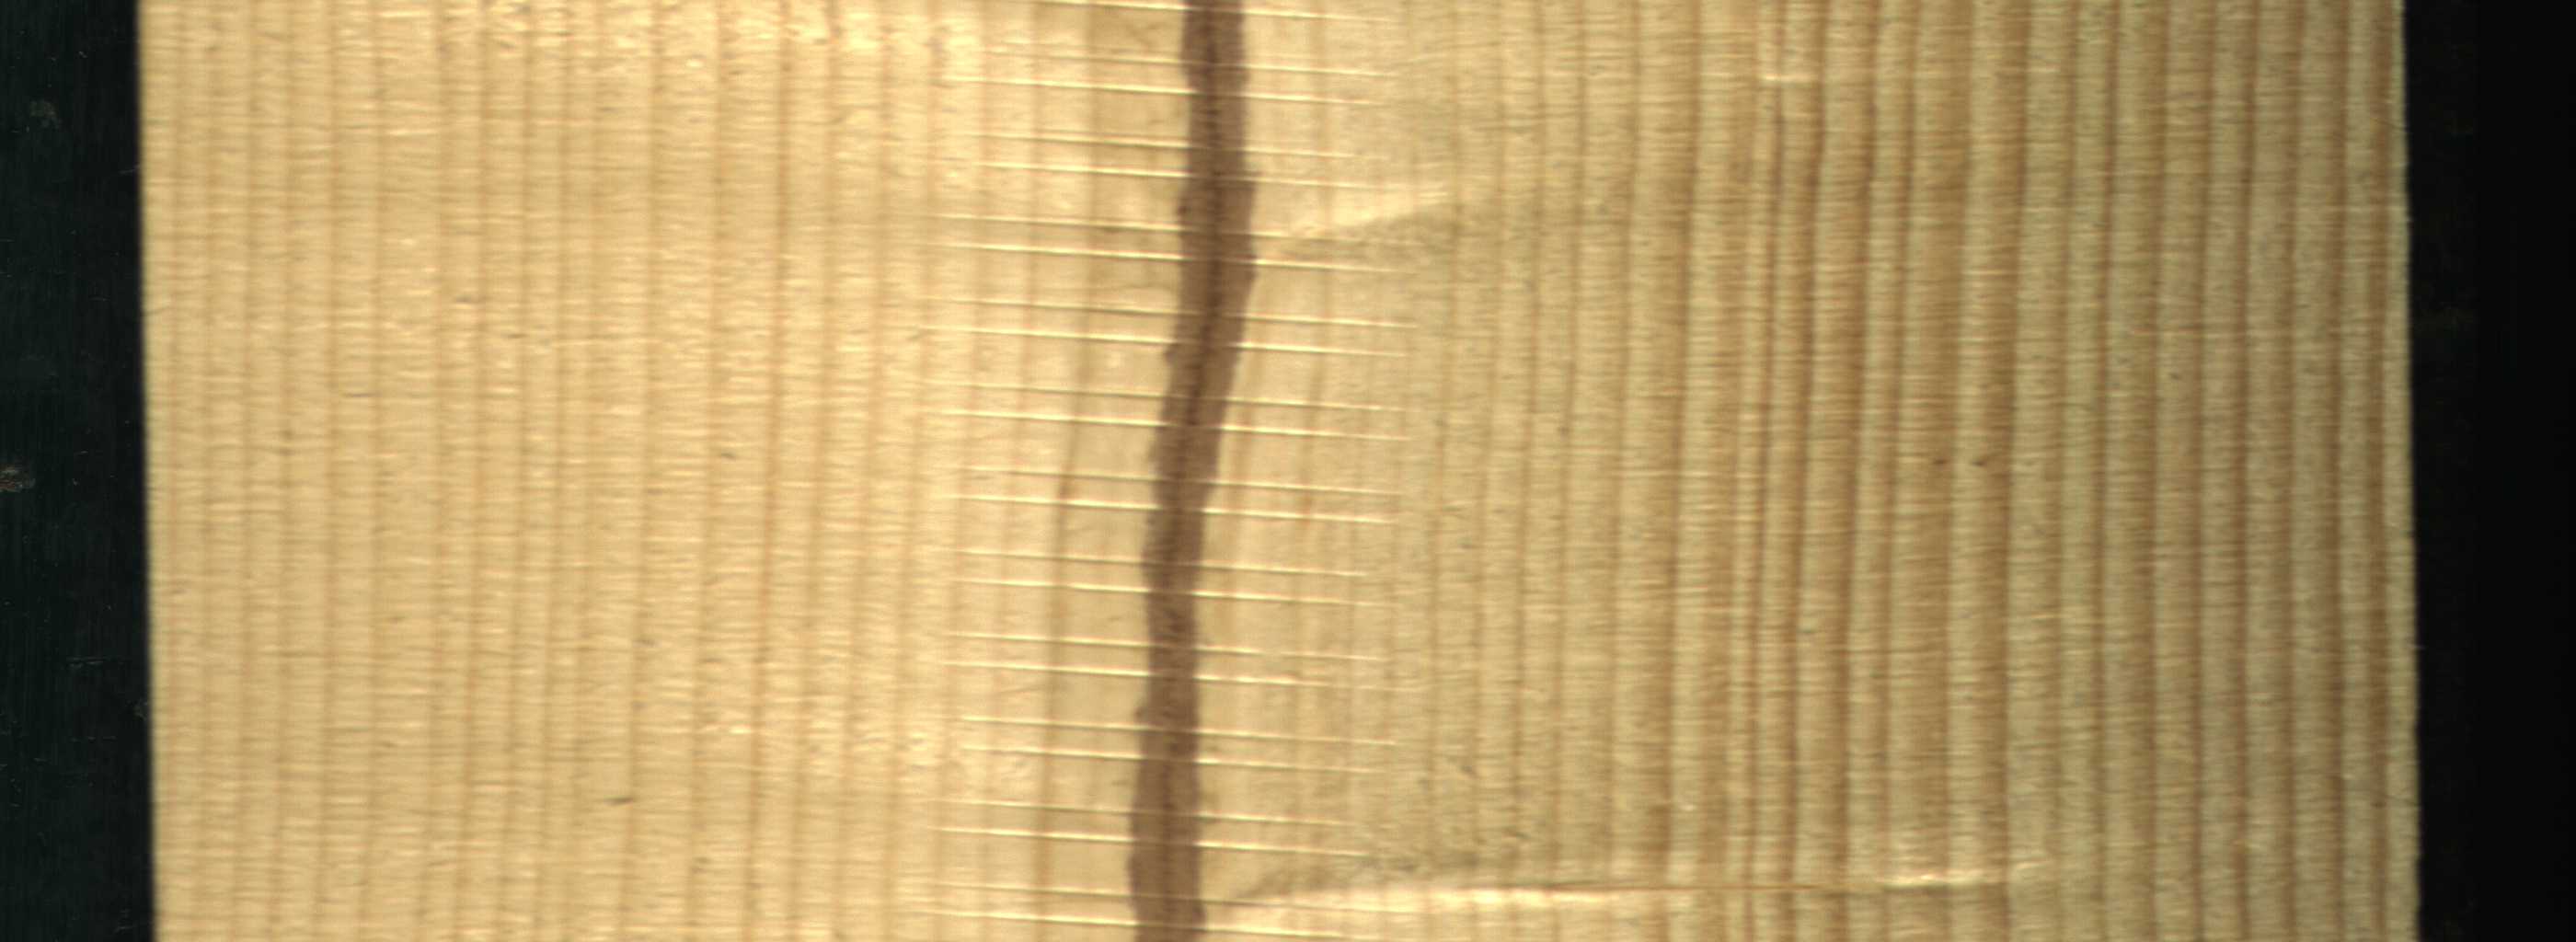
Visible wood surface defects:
Marrow